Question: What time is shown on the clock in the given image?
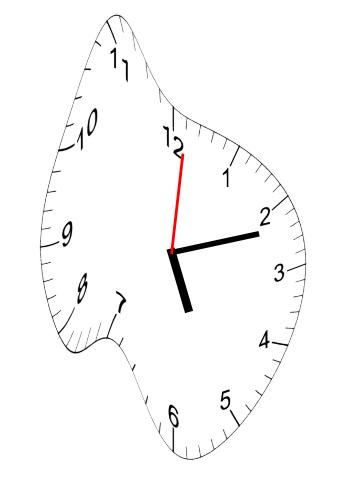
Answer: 05:12:01